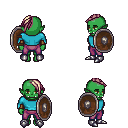
a pixel art fantasy rpg character, female body template, orc, green skin, teal long-sleeve shirt, magenta pants, white blonde long mohawk hairstyle, leather bracers, metal boots, shield, four views (front, back, left, right), 2x2 character sprite sheet, small pixel art, hard edges, no anti-aliasing